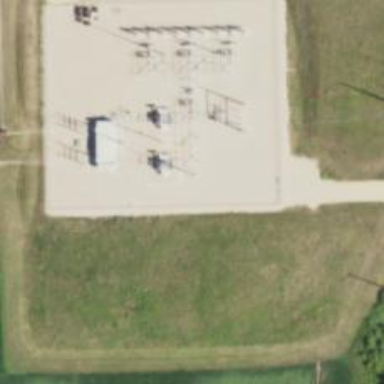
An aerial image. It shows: Mast designed for lightning protection.